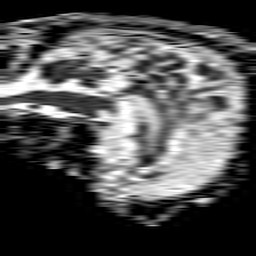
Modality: ADC
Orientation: sagittal
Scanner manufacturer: philips
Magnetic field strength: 1.5 T
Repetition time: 4.6 s
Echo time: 0.08517 s